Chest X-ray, PA view. Patient: 41 years old, sex F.
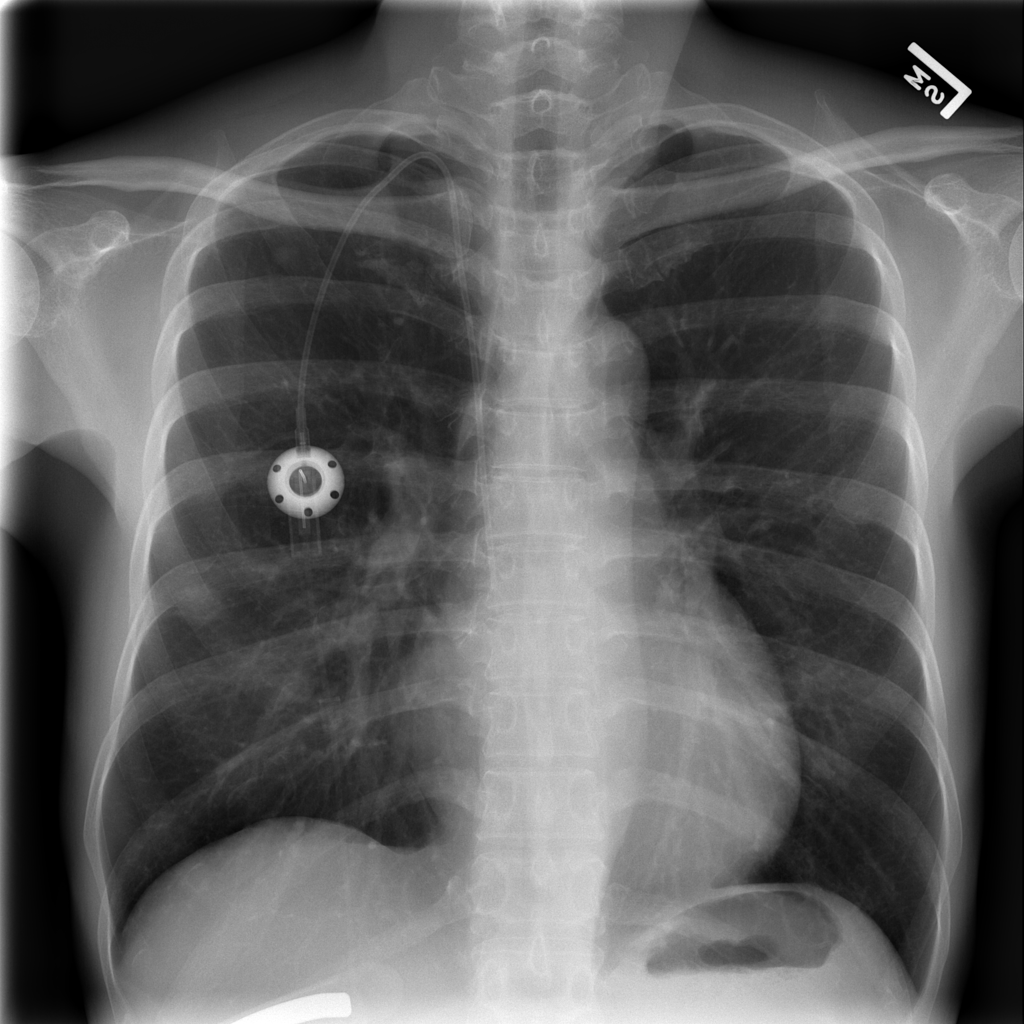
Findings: No Finding